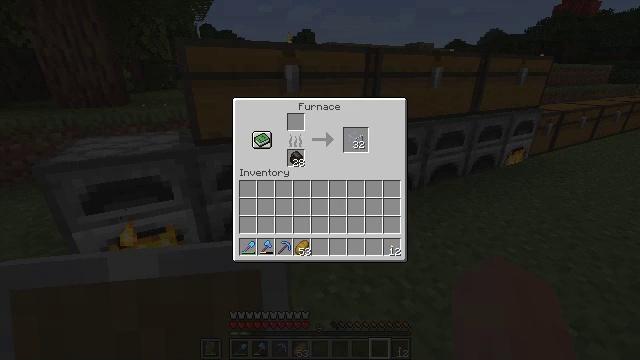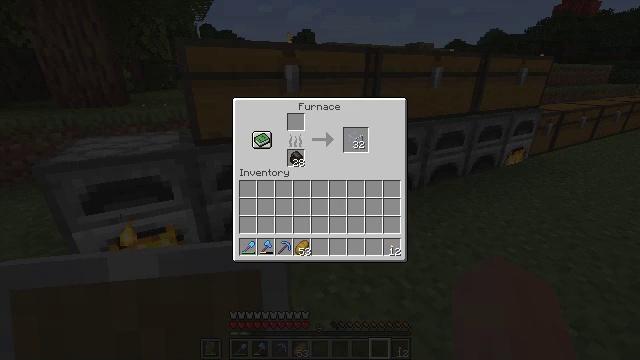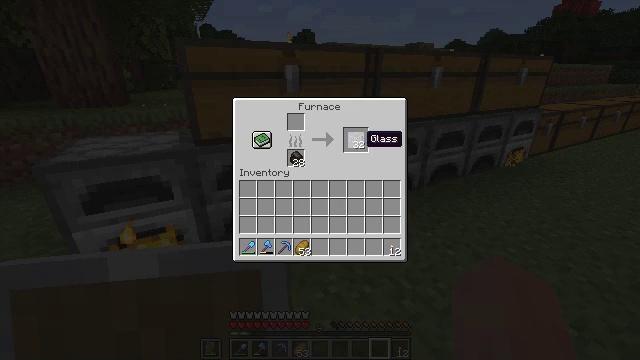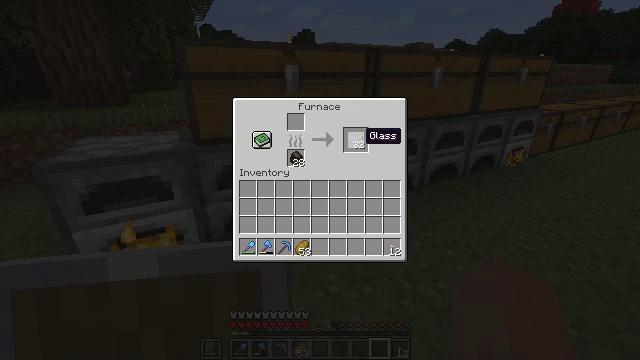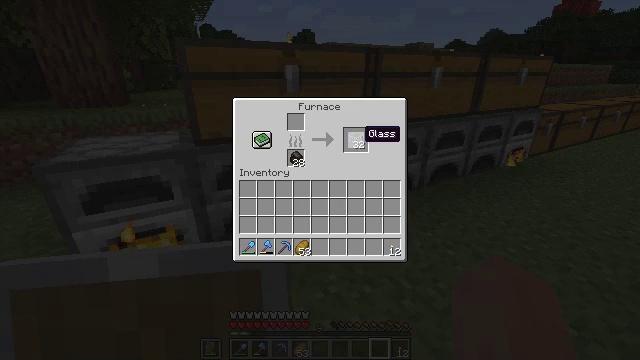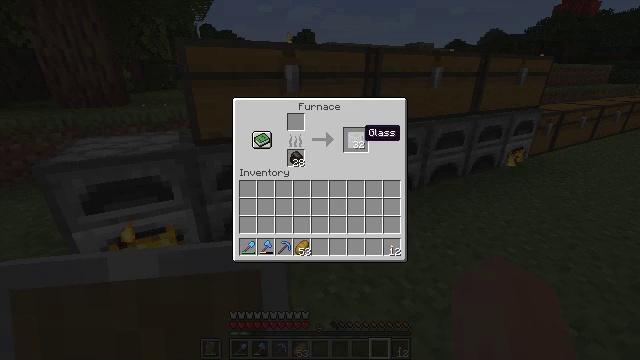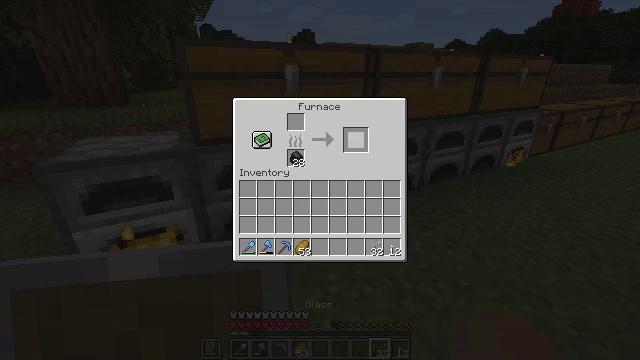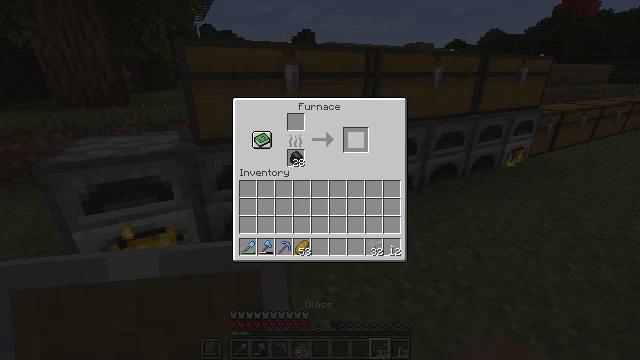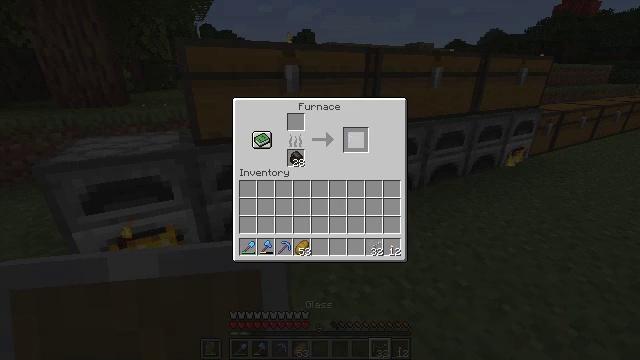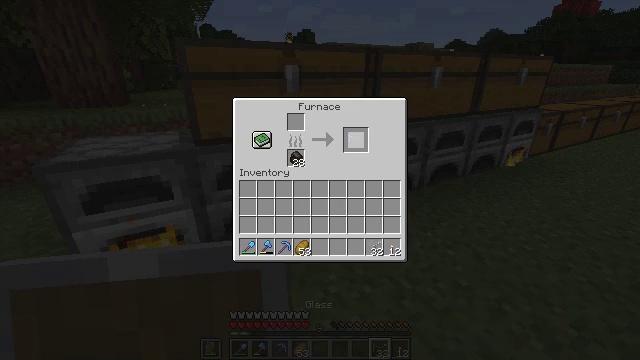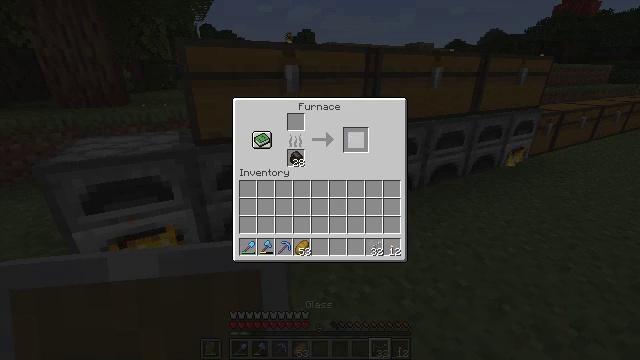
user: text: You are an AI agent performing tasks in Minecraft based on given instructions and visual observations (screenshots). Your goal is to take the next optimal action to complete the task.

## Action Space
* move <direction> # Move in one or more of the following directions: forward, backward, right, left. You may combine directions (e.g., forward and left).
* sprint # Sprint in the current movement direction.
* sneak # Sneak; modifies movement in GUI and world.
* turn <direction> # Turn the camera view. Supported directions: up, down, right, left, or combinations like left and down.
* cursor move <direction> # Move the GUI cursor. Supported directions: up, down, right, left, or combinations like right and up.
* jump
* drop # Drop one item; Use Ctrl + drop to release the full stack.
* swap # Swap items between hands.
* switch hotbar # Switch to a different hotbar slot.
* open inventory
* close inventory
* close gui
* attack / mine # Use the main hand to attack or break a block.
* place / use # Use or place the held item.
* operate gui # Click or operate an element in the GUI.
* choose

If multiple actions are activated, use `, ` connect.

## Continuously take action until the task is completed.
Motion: motion action
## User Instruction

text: craft item air
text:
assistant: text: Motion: no_op
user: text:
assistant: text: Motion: sneak
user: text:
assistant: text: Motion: sneak
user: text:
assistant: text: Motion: sneak
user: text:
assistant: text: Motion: sneak
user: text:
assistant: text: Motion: sneak, operate gui
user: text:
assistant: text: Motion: sneak, operate gui
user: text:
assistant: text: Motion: sneak, operate gui
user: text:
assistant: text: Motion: sneak
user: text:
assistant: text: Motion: sneak
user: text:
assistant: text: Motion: sneak